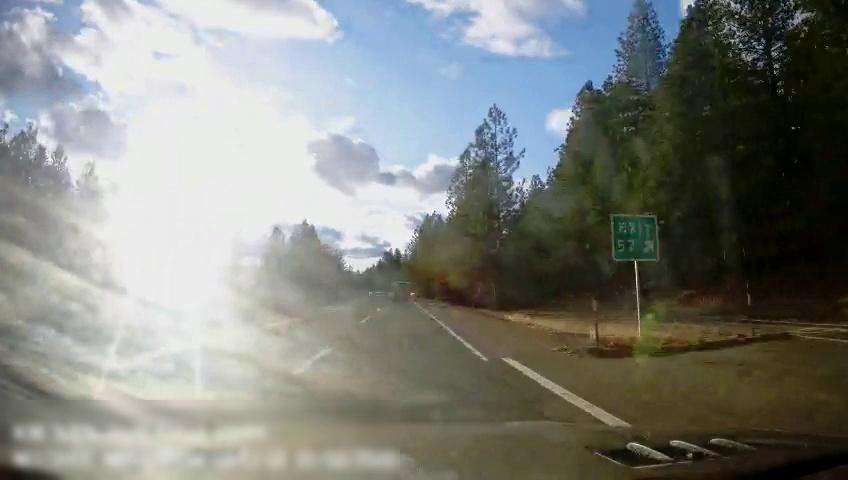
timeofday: Day
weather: Sunny
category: Drivable Space
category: Vehicles | Van
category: Lanes | Alternate Lane
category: Lanes | Current Lane
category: Lanes | Current Lane
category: Lanes | Alternate Lane
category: Lanes | Alternate Lane
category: Lanes | Current Lane
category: Traffic | Signs